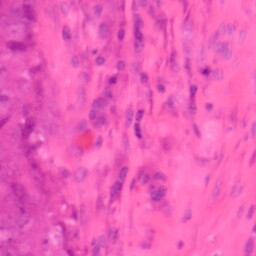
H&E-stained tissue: Colon